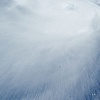
Label: cloud